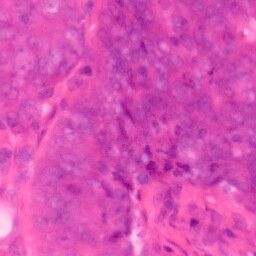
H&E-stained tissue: Colon